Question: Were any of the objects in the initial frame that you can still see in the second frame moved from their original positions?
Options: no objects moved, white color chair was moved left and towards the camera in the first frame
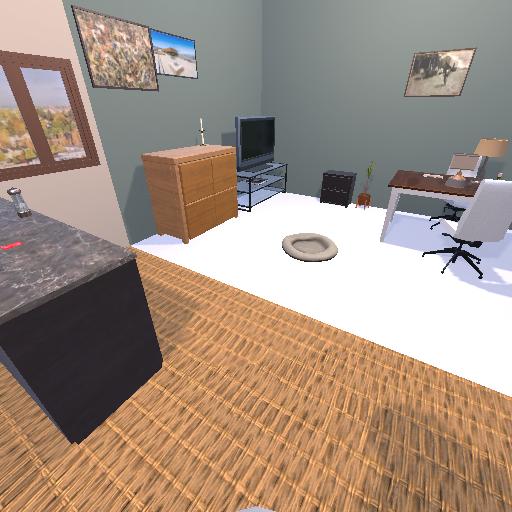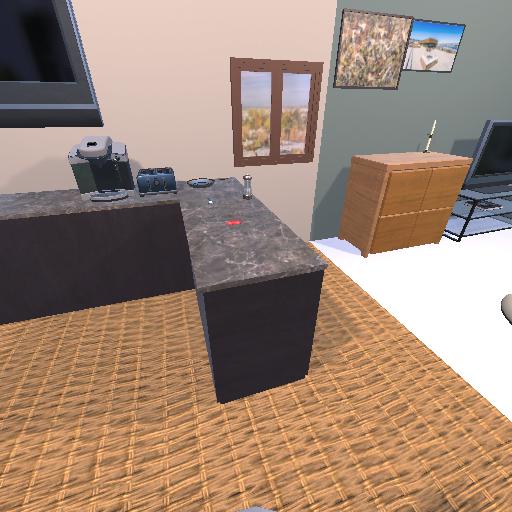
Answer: no objects moved